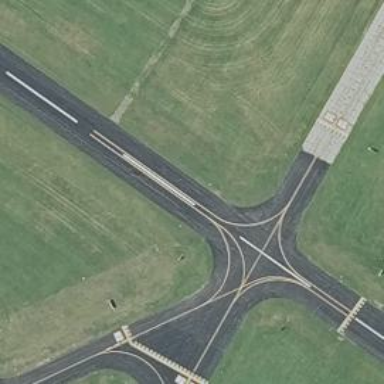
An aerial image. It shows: Image of taxiway at airport.